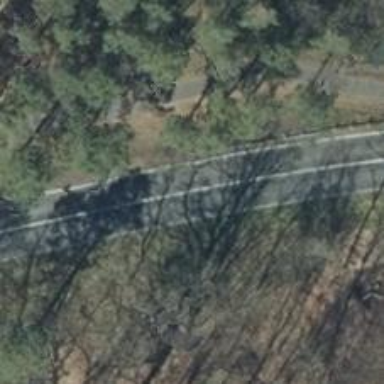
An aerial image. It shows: Primary road with asphalt surface.